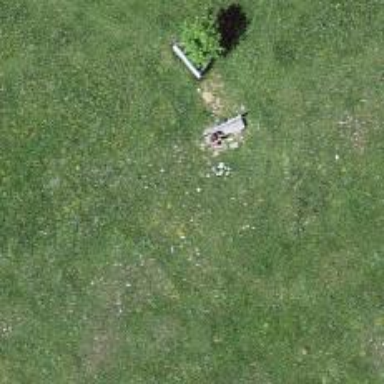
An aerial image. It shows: Bench for seating.